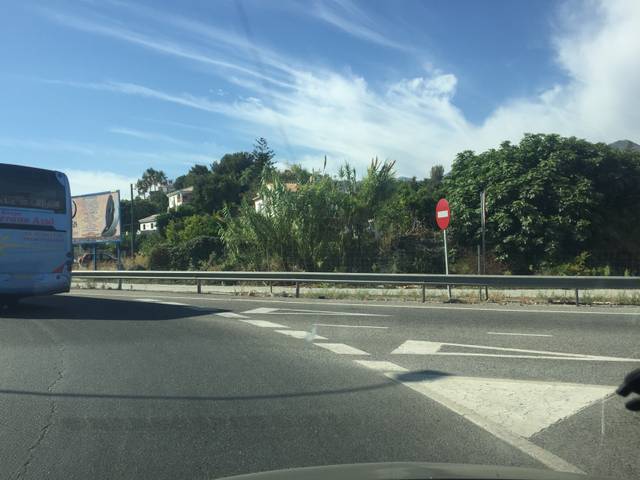
Region: Spain
Coordinates: 36.764, -3.888